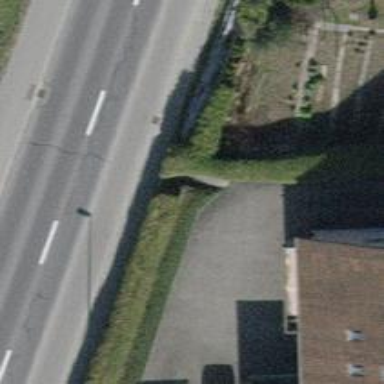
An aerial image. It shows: Set of steps on the road.